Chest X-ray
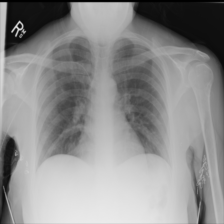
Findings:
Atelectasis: negative
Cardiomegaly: negative
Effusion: negative
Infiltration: negative
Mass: negative
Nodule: negative
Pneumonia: negative
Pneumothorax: negative
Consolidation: negative
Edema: negative
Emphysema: negative
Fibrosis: negative
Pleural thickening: negative
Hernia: negative